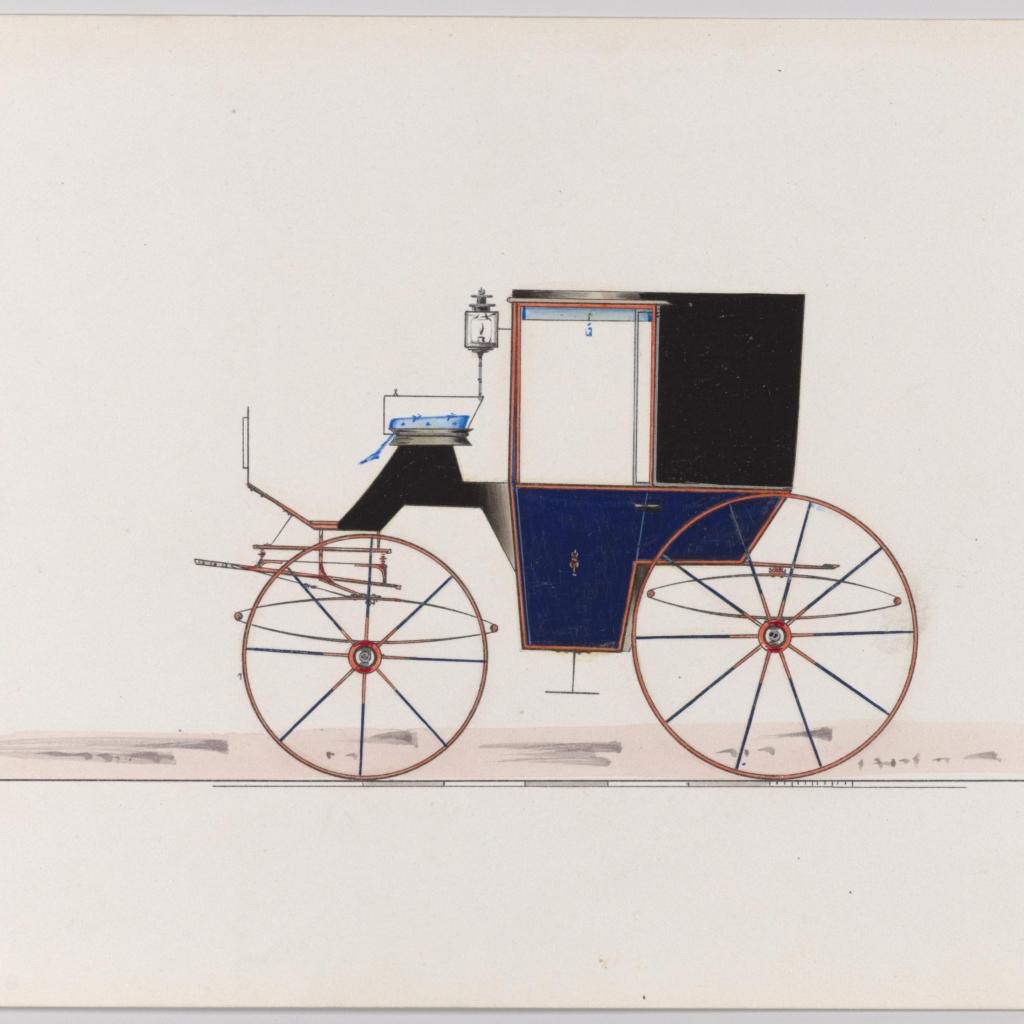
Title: Design for Brougham (unnumbered)
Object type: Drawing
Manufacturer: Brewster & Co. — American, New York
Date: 1870
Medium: Pen and black ink, watercolor and gouache with gum arabic
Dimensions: plate: 6 1/16 x 9 3/16 in. (15.4 x 23.3 cm)
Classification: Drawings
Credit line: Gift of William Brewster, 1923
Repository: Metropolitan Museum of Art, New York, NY